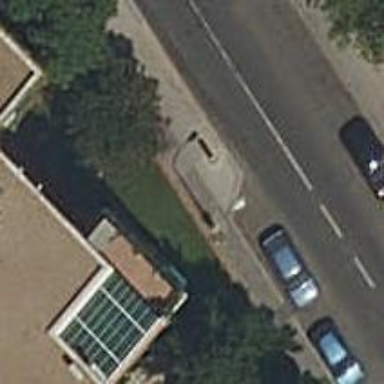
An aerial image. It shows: Bus stop with platform for public transport.